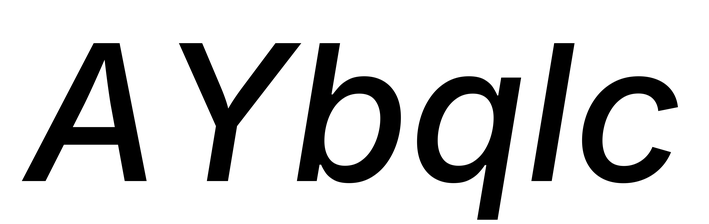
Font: Inter-Italic_Medium_Italic